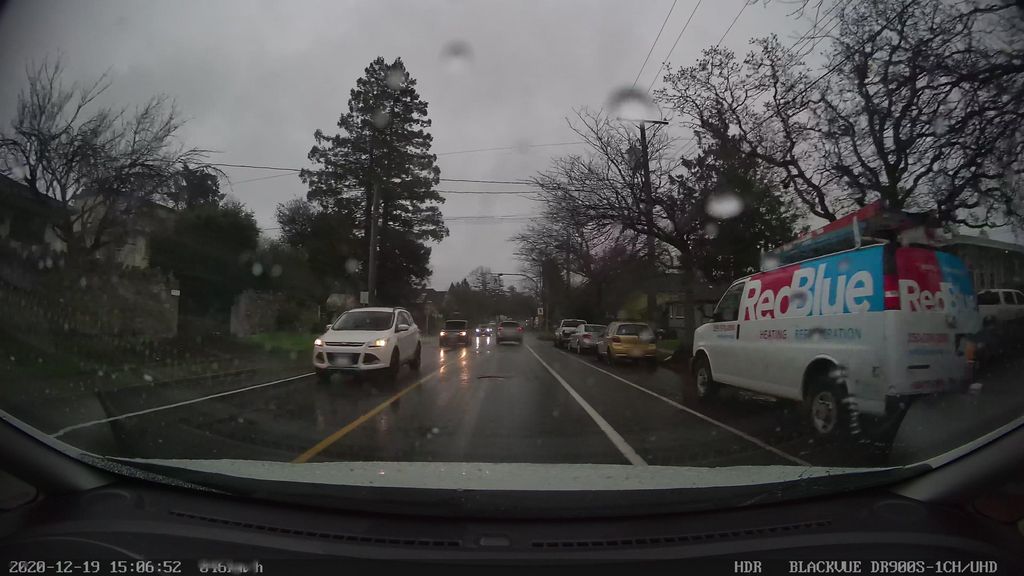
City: victoria